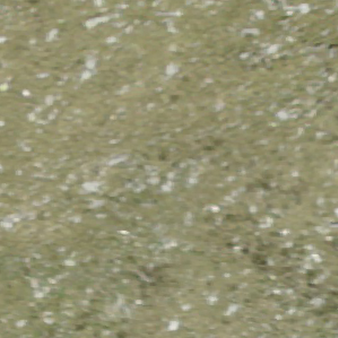
Label: other